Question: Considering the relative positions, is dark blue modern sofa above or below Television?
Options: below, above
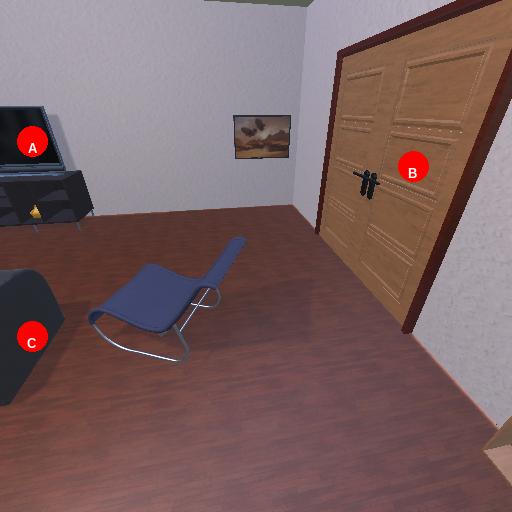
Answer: below